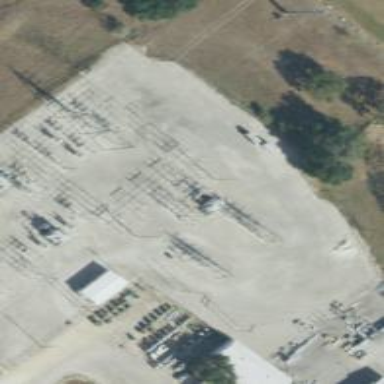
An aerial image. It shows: Switch used for power control.